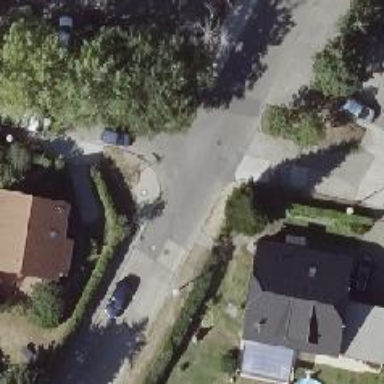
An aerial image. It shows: Smooth asphalt road in residential area.